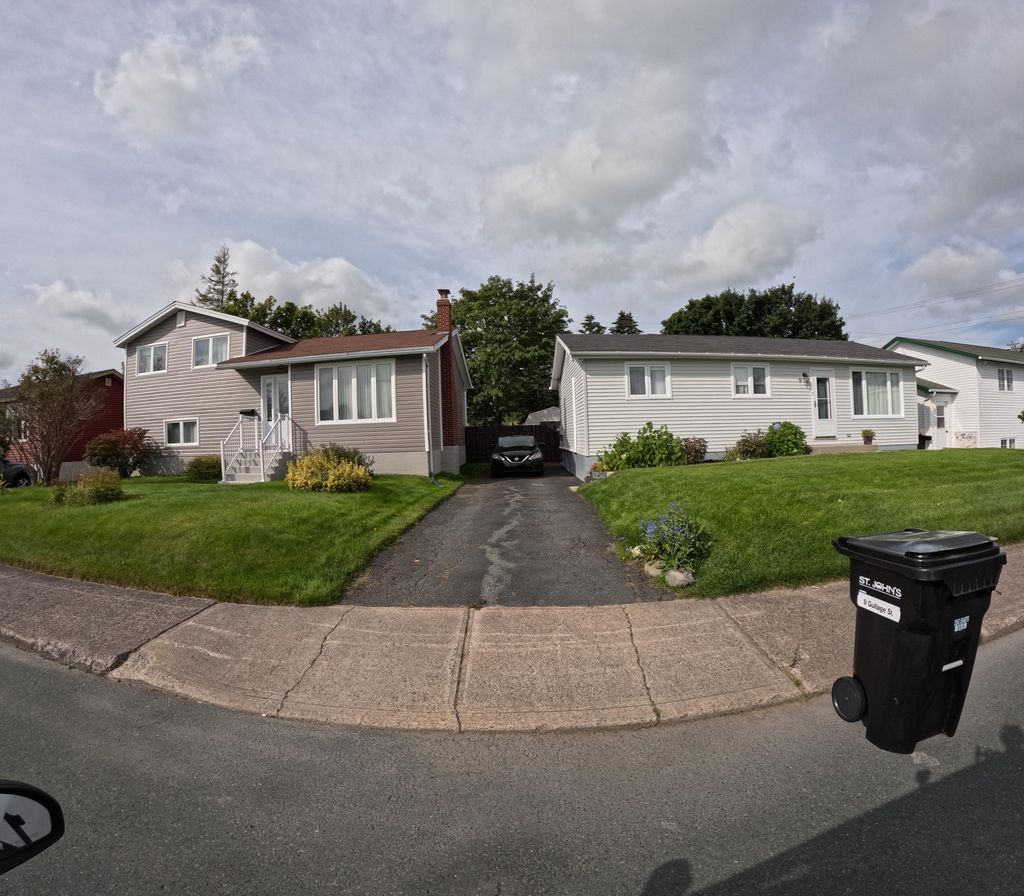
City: st_johns